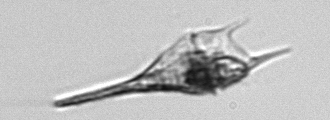
Label: Tripos_lineatus